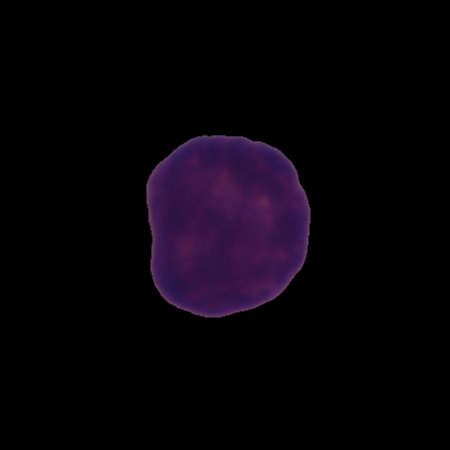
Label: healthy